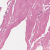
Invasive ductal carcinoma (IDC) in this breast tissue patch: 0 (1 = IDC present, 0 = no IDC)